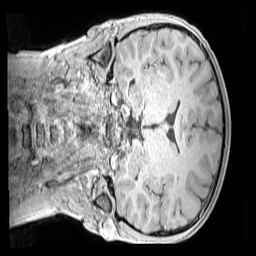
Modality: MP2RAGE
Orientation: coronal
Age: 12
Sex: male
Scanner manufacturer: siemens
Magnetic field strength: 3 T
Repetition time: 4 s
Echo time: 0.00299 s